Aerial crown-view tile of a tropical tree (Barro Colorado Island, Panama), acquired 20240611:
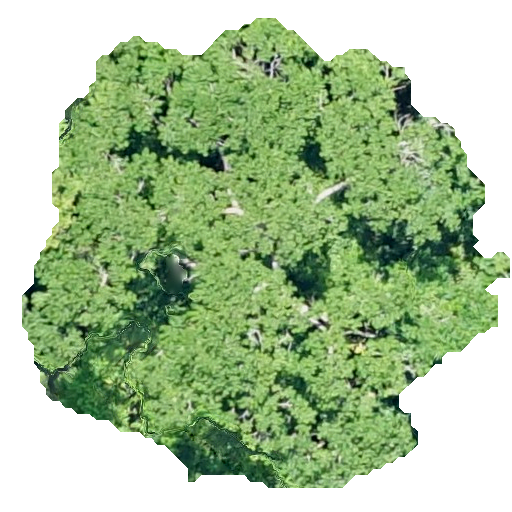
Species: Trattinnickia aspera
GBIF accepted scientific name: Trattinnickia aspera
Crown area: 255.546 m²